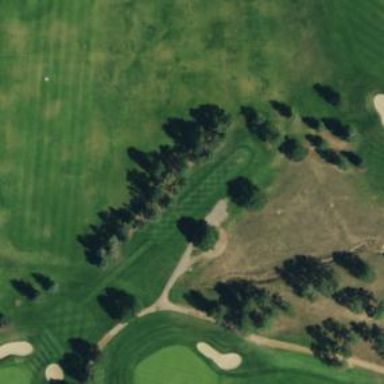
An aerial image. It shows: Golf tee.